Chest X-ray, AP view. Patient: 54 years old, sex F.
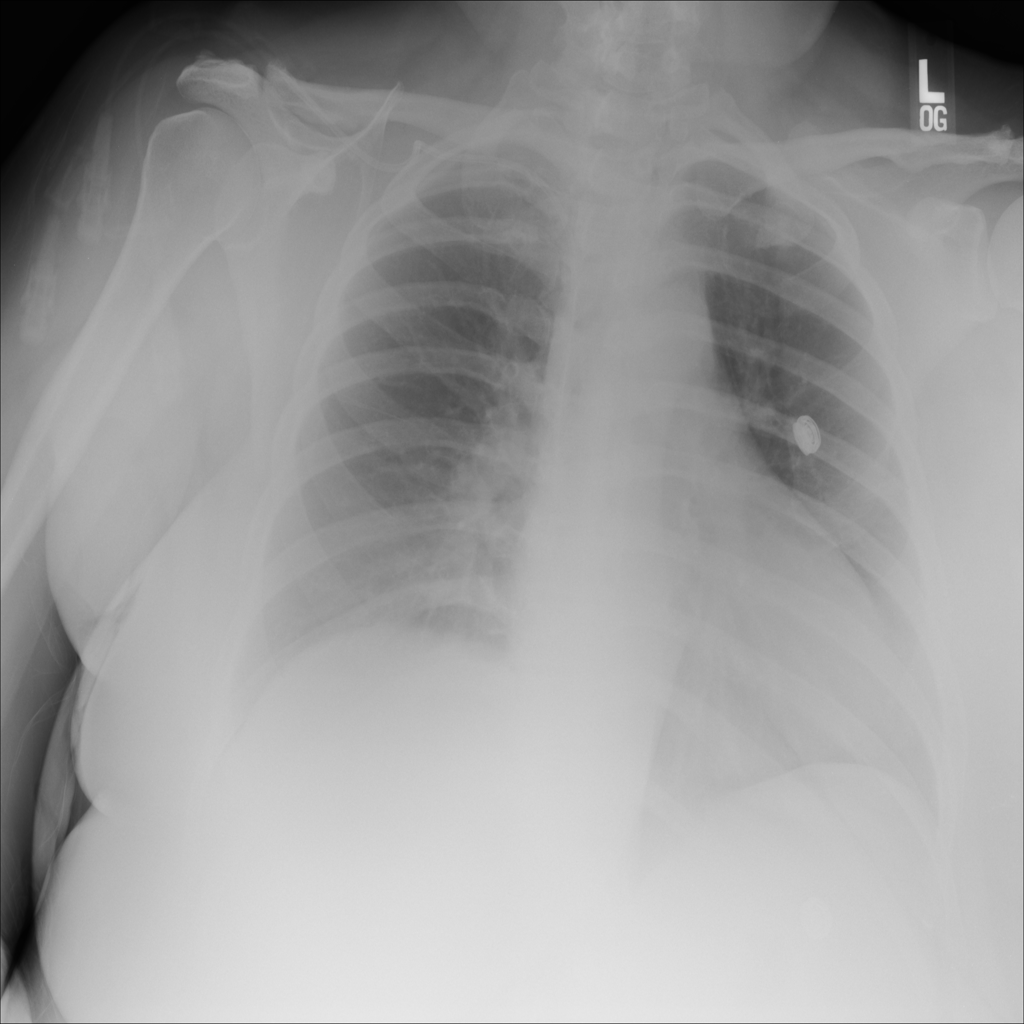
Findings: No Finding